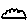
Label: cloud